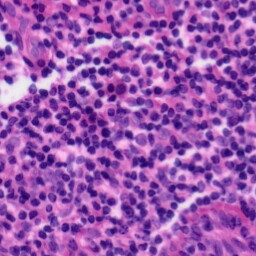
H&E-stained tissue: Tonsil